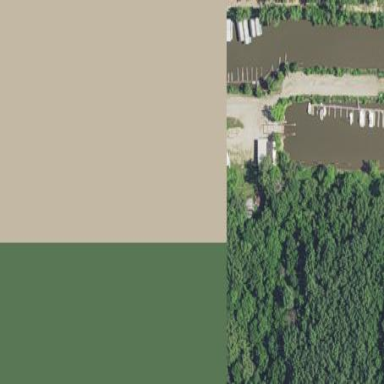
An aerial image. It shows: Boatyard located near waterway.